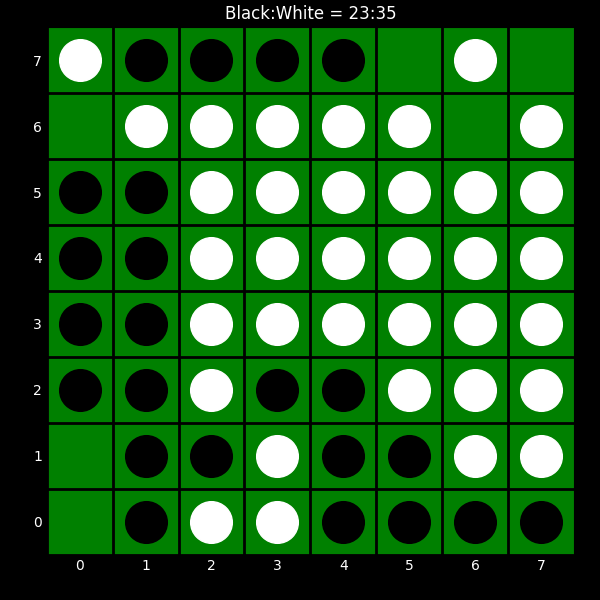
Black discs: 23
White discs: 35